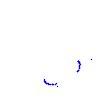
Particle: proton